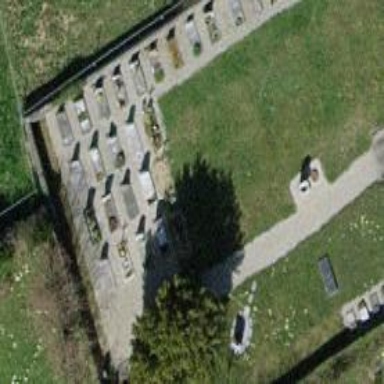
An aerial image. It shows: Cemetery.